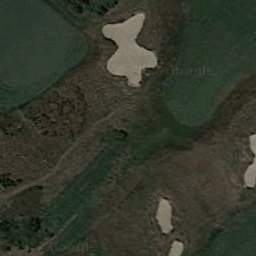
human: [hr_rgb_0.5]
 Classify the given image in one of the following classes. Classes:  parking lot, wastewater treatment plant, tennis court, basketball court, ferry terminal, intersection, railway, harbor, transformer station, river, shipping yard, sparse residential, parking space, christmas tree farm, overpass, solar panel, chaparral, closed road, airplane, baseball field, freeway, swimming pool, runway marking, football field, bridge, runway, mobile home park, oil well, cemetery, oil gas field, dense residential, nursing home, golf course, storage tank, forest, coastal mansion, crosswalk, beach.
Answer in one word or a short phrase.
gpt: golf course